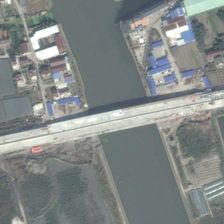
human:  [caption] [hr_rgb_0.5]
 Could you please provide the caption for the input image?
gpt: there is a river with a bridge over it  which has some houses along it .

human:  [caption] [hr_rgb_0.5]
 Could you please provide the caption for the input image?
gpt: a bridge across the river connecting two living area .

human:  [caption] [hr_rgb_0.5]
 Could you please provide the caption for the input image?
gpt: a highway bridge connects the two sides of the river which has several houses with red roofs and blue roofs .

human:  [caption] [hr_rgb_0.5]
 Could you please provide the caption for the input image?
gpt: there is a river with a bridge over it  which has some houses along it .

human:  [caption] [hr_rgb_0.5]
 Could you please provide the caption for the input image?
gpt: some buildings and green plants are in two sides of a river with a bridge over it .